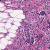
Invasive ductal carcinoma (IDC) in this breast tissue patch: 0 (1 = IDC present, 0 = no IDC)